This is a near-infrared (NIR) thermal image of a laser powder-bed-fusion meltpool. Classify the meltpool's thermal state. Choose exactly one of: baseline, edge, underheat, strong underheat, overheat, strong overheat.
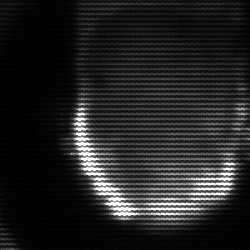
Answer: baseline